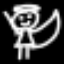
Label: angel